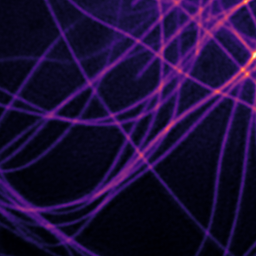
Label: Super-resolution Microtubules image